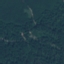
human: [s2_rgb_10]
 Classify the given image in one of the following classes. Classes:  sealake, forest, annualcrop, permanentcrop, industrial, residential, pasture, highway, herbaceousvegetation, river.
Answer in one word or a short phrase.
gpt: Forest